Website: lowes
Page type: address-validator
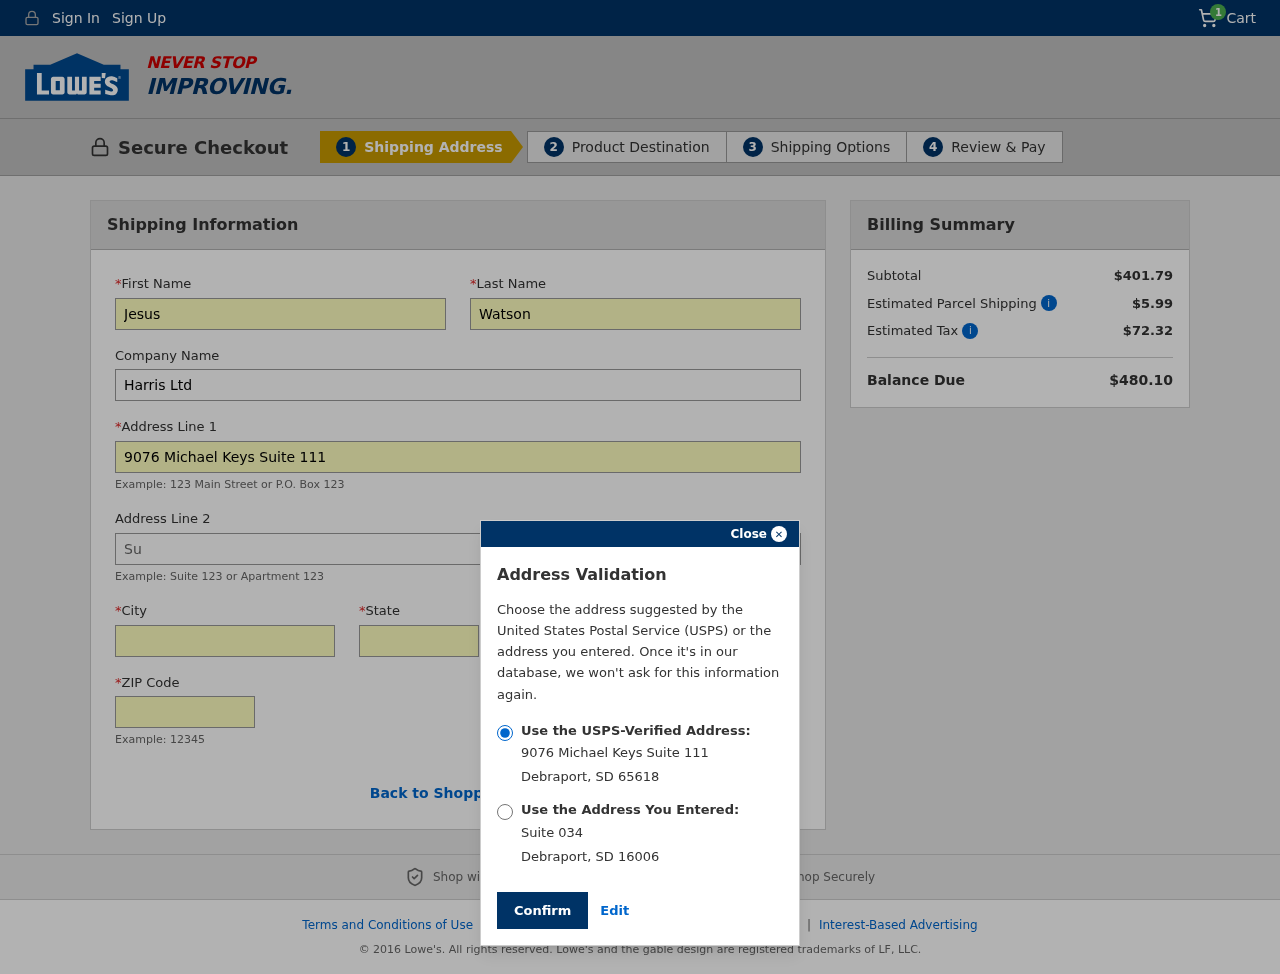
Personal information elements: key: PII_CITY
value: Debraport
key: PII_COMPANY
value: Harris Ltd
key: PII_FIRSTNAME
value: Jesus
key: PII_LASTNAME
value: Watson
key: PII_POSTCODE
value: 65618
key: PII_POSTCODE2
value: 16006
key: PII_STATE
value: South Dakota
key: PII_STATE_ABBR
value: SD
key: PII_STREET
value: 9076 Michael Keys Suite 111
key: PII_STREET2
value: Suite 034
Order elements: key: ORDER_NUM_ITEMS
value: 1
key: ORDER_SUBTOTAL
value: $401.79
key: ORDER_SHIPPING_COST
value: $5.99
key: ORDER_TAX
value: $72.32
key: ORDER_TOTAL
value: $480.10